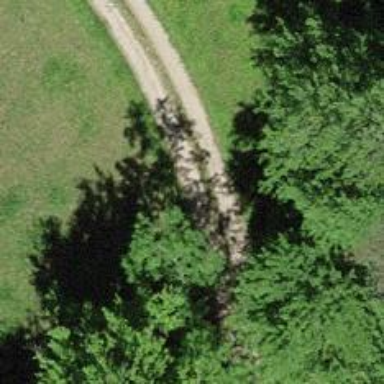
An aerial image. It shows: Gravel track with Grade 3 quality.